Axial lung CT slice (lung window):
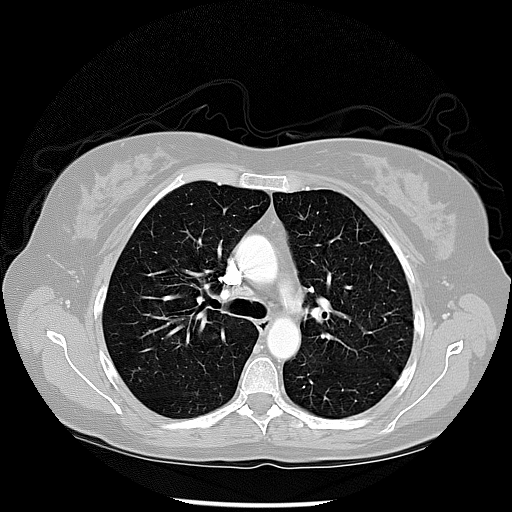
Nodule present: no